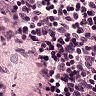
Metastatic tissue present: no